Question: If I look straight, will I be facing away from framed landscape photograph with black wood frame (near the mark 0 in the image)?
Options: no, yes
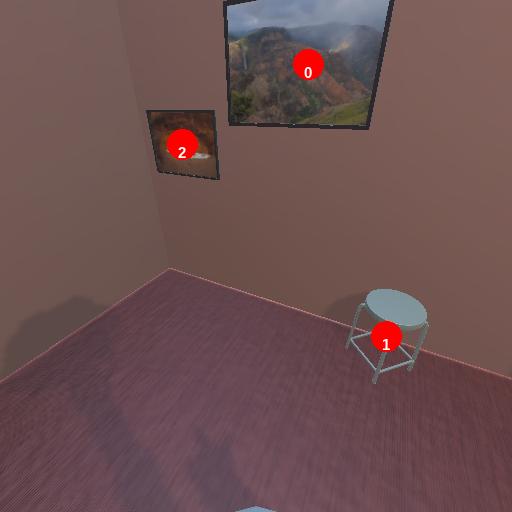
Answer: no